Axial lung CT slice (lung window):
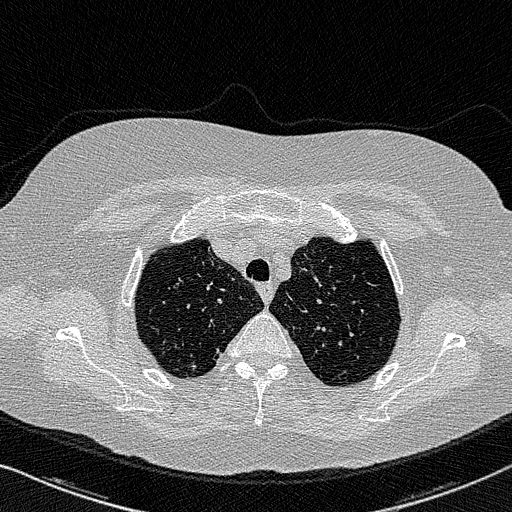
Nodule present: no